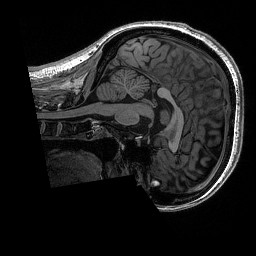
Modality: T1w
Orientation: sagittal
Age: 24
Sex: female
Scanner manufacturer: siemens
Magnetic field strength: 3 T
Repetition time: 2.53 s
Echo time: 0.0033 s